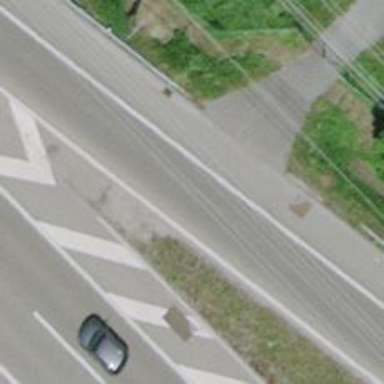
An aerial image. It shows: Asphalt motorway link.